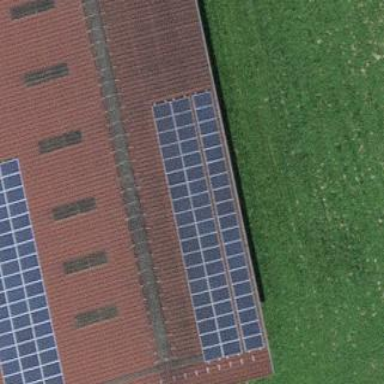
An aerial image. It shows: Solar power generator.